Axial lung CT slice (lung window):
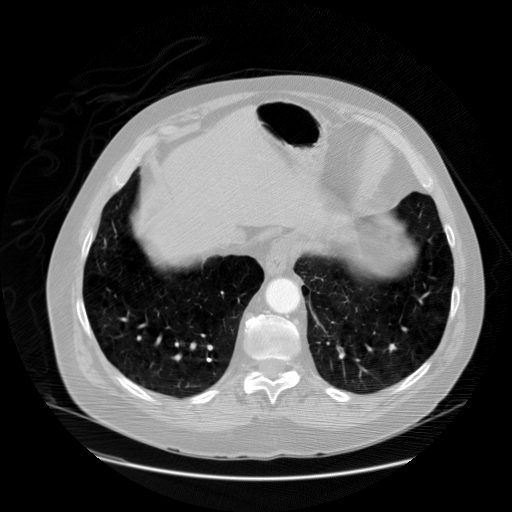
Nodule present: no